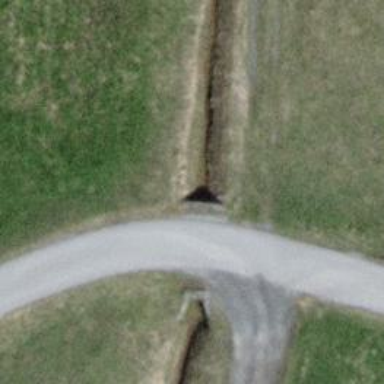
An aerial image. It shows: Culvert tunnel that serves as drain for the waterway.